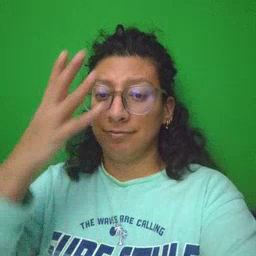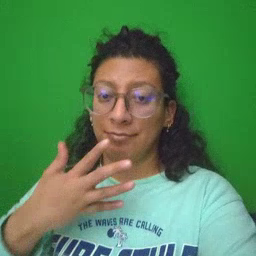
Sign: sad